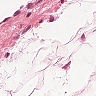
Metastatic tissue present: no